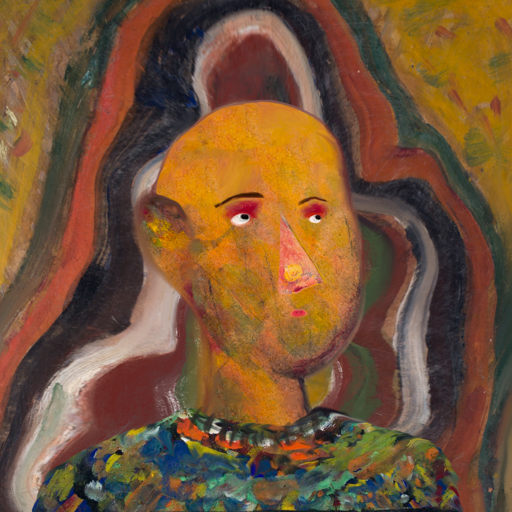
Background: AfterRaid, Head And Neck Side: Gypsy_Mother, Face Side: Irani, Bust: An_Impression, Hair Side: Blank, Head Accessory: Blank, Second Necklace: Blank, Necklace: In_The_Sun, Baby: Blank